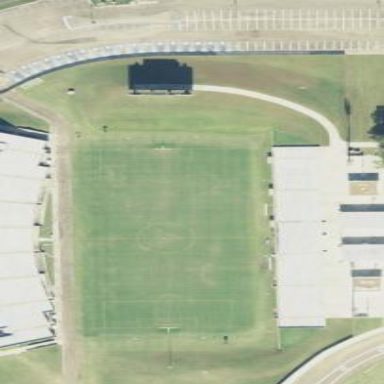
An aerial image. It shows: American football pitch for leisure and sport activities.